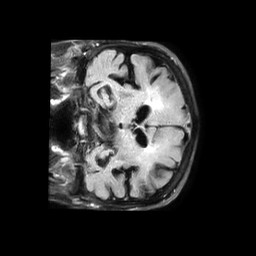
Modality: FLAIR
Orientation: coronal
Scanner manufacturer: philips
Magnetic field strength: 1.5 T
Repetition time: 6 s
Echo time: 0.1031 s